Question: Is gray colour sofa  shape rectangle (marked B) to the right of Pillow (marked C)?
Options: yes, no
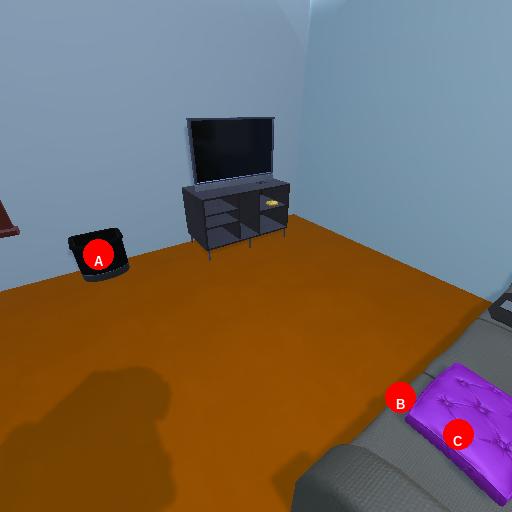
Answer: yes